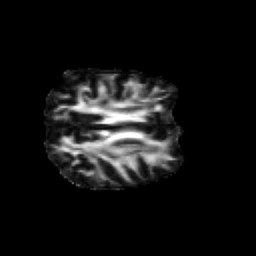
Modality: FA
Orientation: axial
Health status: healthy
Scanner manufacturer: siemens
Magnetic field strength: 3 T
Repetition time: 10 s
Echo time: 0.092 s